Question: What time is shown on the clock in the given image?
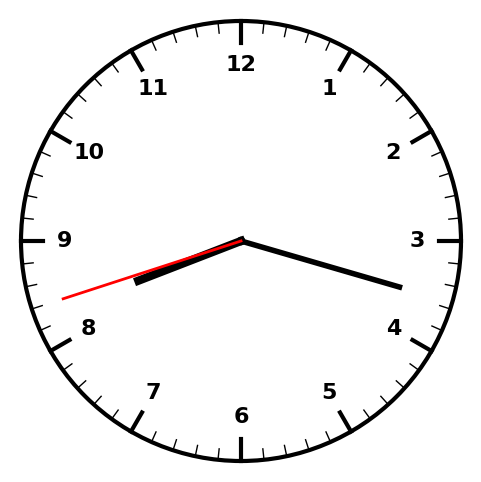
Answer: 08:17:42